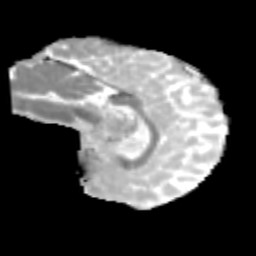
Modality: MD
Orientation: sagittal
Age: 9
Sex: male
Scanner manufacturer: siemens
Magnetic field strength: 3 T
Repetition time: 3.8 s
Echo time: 0.07 s